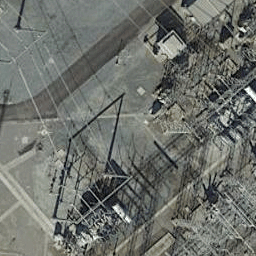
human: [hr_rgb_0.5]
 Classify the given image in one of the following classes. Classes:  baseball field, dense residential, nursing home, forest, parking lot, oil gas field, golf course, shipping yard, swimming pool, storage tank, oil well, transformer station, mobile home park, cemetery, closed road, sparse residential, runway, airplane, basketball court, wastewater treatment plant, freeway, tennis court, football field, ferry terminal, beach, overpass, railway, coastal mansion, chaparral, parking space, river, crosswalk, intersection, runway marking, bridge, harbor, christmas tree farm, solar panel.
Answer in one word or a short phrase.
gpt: transformer station